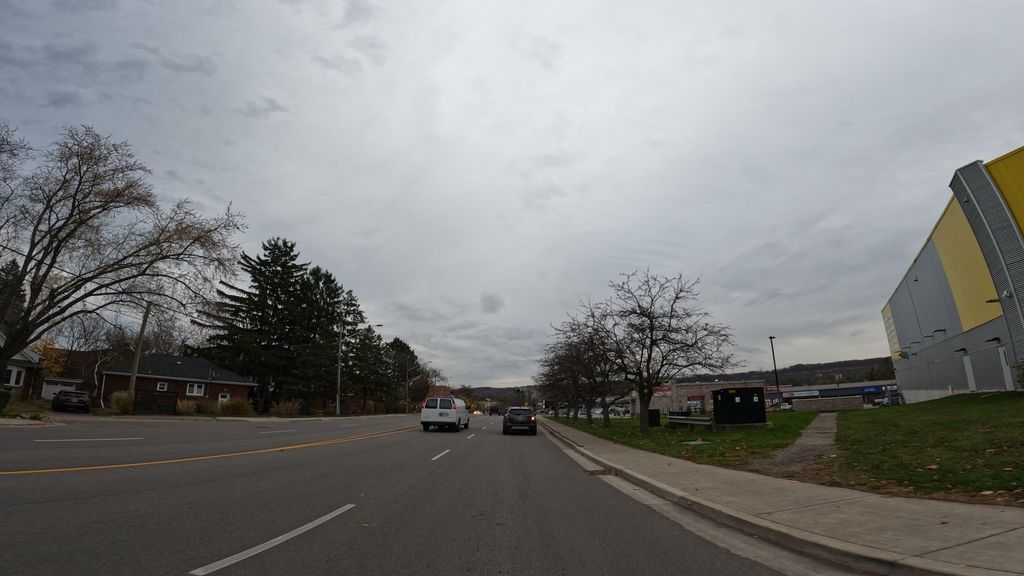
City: hamilton